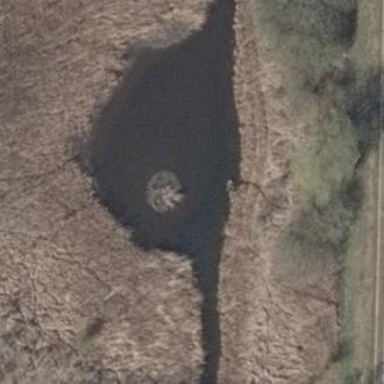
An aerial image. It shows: Serene pond surrounded by nature.